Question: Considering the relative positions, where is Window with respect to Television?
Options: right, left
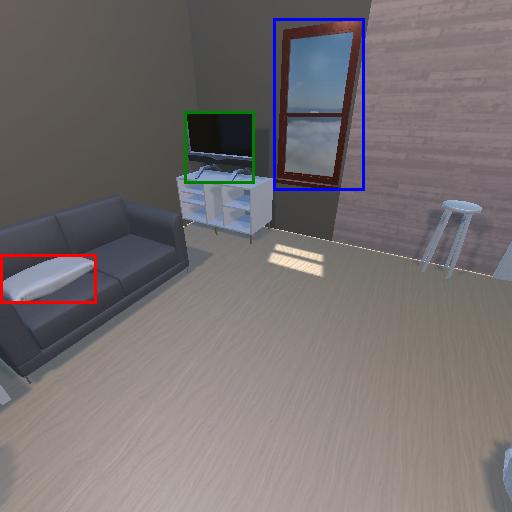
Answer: right